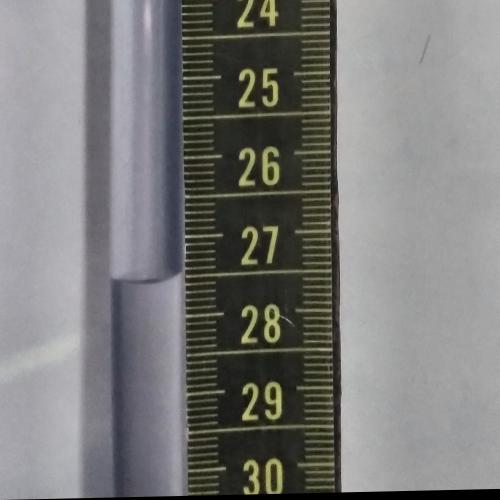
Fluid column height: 27.5 cm